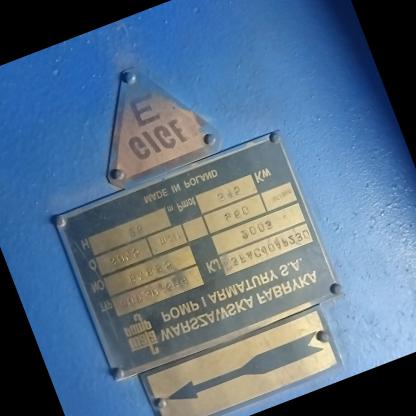
Klasa: tabliczka-znamionowa